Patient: sex F, age 75
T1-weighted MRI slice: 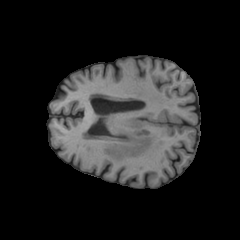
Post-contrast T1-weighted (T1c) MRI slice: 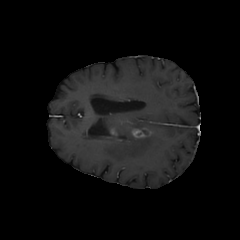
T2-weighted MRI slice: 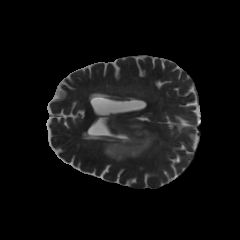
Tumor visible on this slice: yes
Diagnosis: Glioblastoma, IDH-wildtype
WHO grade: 4